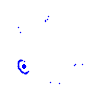
Particle: pion